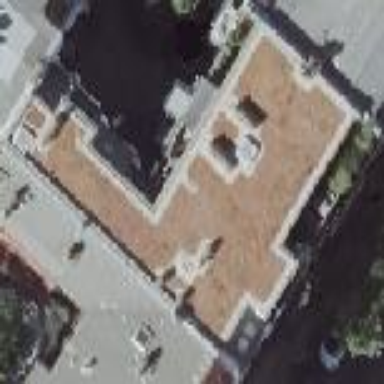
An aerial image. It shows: Grey apartment building with red gambrel roof made of roof tiles.